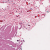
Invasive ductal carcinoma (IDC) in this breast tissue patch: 0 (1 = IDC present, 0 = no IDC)